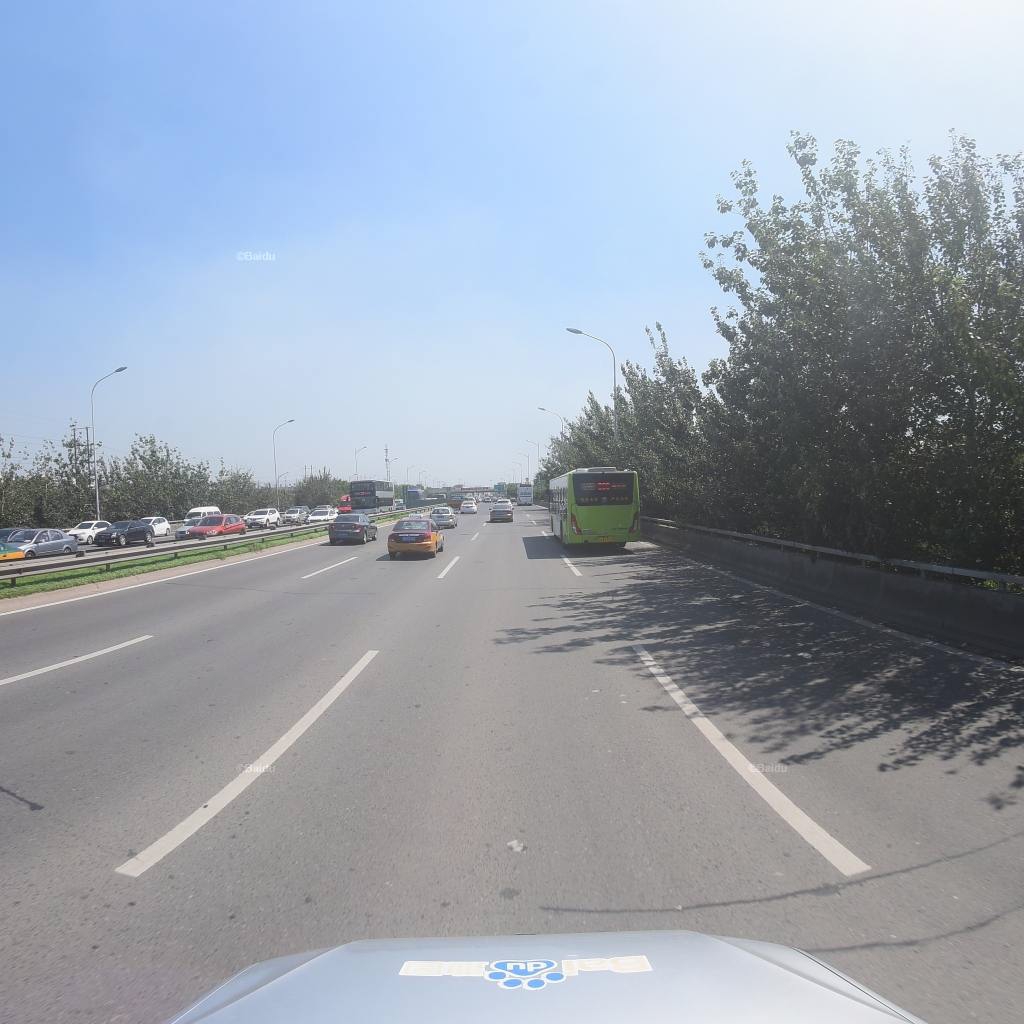
Region: Fengtai
Road damage annotations: transverse patch, transverse patch, transverse patch, transverse patch